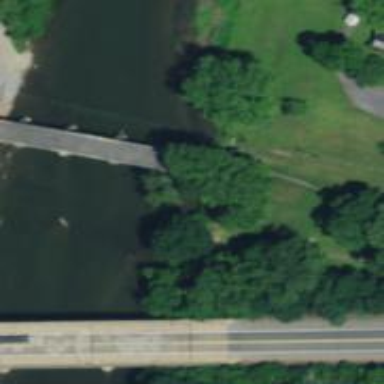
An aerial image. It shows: Unclassified road with asphalt surface is on bridge.